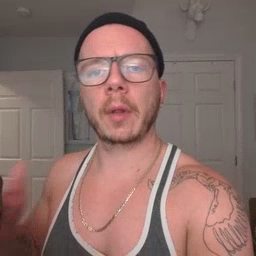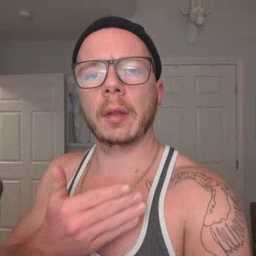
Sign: kitty